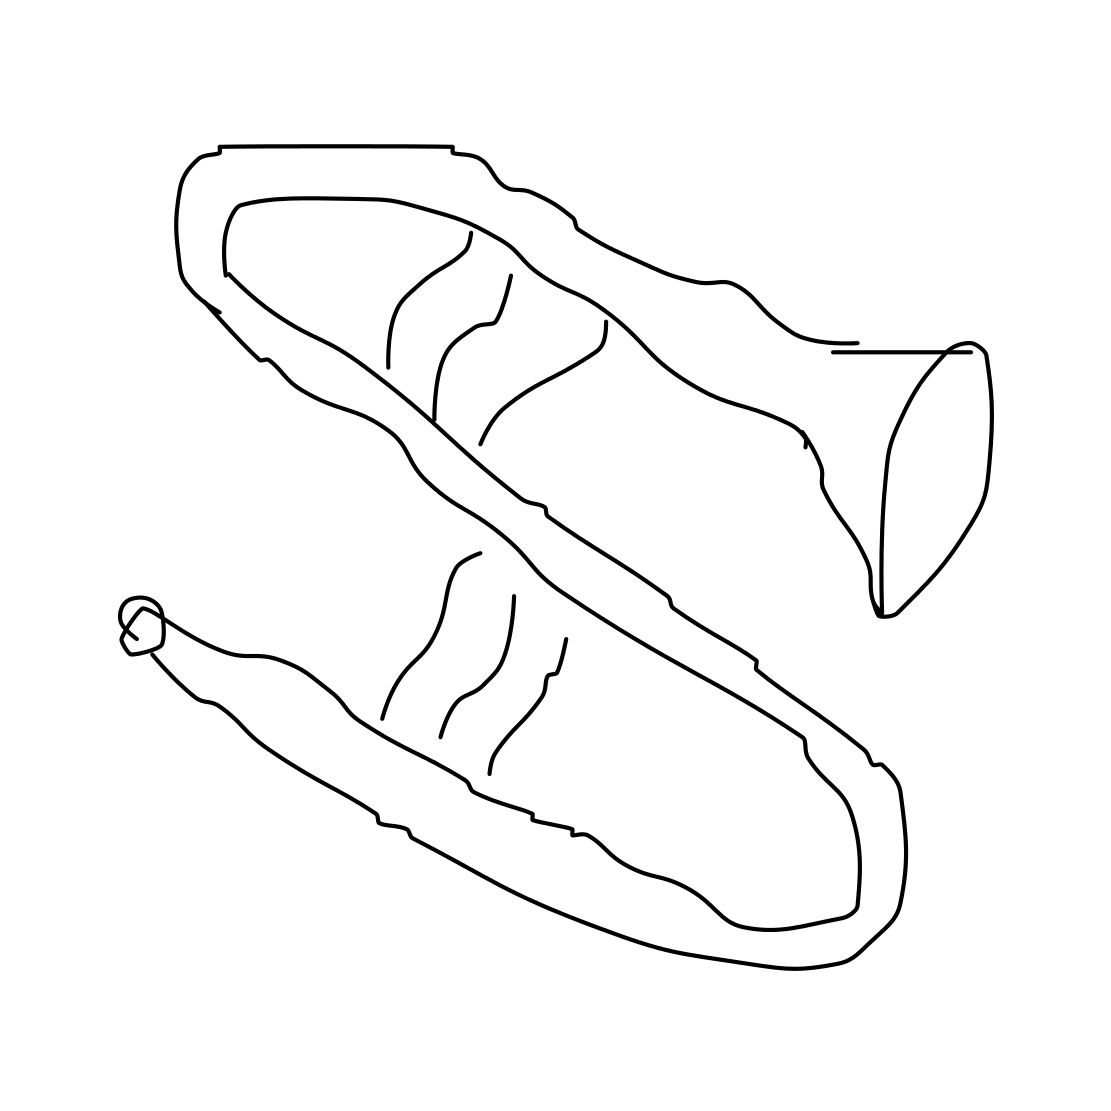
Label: trombone